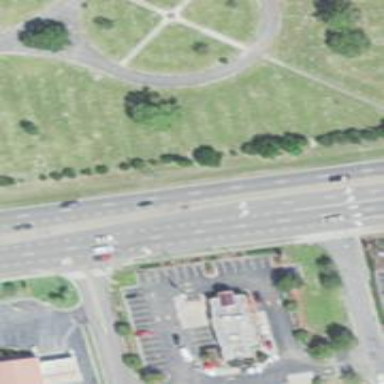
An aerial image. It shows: Primary highway.